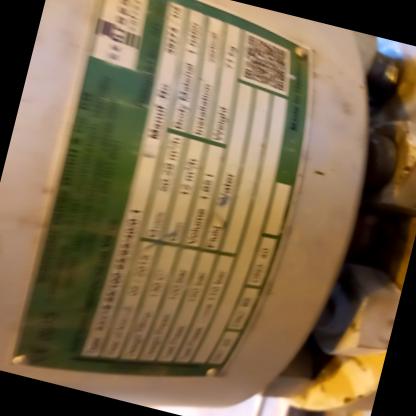
Klasa: tabliczka-znamionowa